Question: I've been using Visual Studio 2013 for a while and love the browserlink feature. However, from time to time it gives me 404's in the developer console in chrome or ie. (Haven't tried any other browsers):

Am I doing something wrong? It's not breaking anything, but it's somewhat annoying as I tend to use the console for monitoring SignalR (not the browserlink one..) and other javascript outputs. Red color makes me think something is wrong when all it often is, is the broweserlink "acting up".
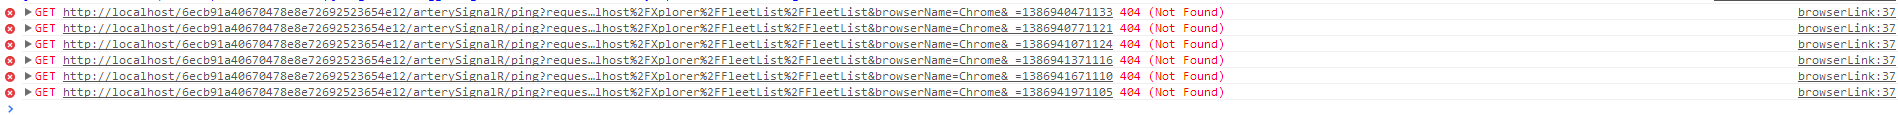
Answer: This is a bug (at least if you're seeing this while using websockets in a cross-domain setup):
<URL>